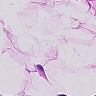
Metastatic tissue present: no